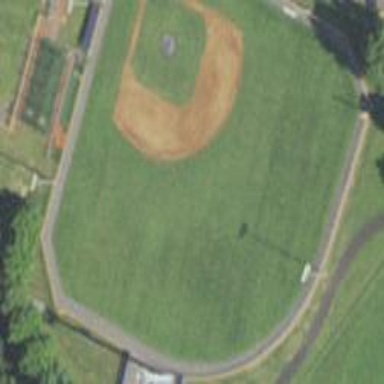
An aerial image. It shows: Baseball pitch for leisure land activities.